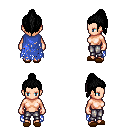
a pixel art fantasy rpg character, female body template, human, light skin, blue tattered cape, metal pants, black long topknot hairstyle, brown slippers, four views (front, back, left, right), 2x2 character sprite sheet, small pixel art, hard edges, no anti-aliasing